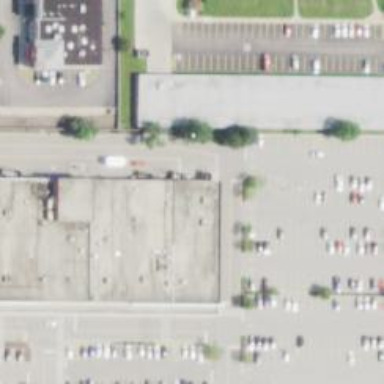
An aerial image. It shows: Trolley bay.